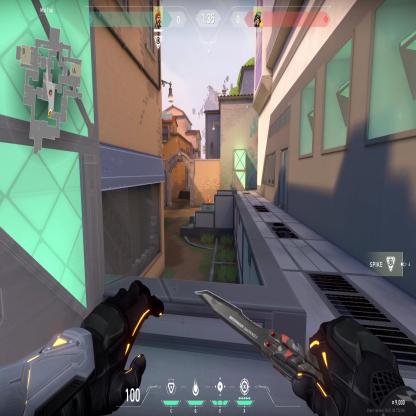
Label: enemy